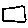
Label: square